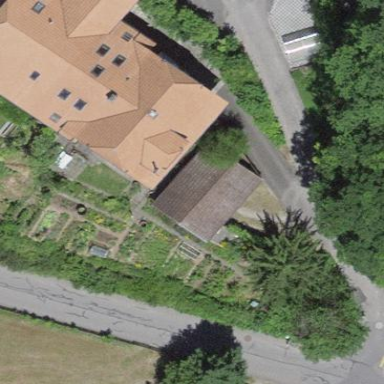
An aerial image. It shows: Garage.